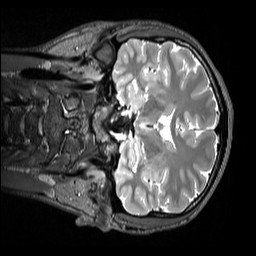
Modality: T2w
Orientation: coronal
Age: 22
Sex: male
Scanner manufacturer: siemens
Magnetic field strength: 3 T
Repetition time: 3.2 s
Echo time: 0.412 s